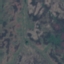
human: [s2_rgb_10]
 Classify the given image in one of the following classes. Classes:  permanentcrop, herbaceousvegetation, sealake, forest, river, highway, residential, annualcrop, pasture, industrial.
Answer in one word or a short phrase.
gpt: HerbaceousVegetation